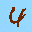
Label: 4